Field crop: maize
Growth stage: 2
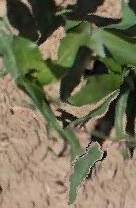
Species: maize